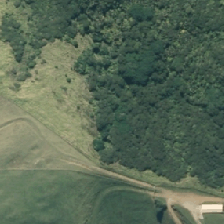
Land cover: manuka_kanuka